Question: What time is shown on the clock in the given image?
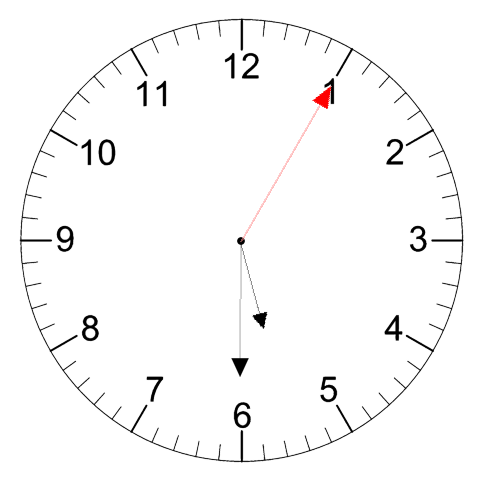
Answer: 05:30:05